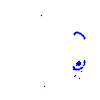
Particle: pion